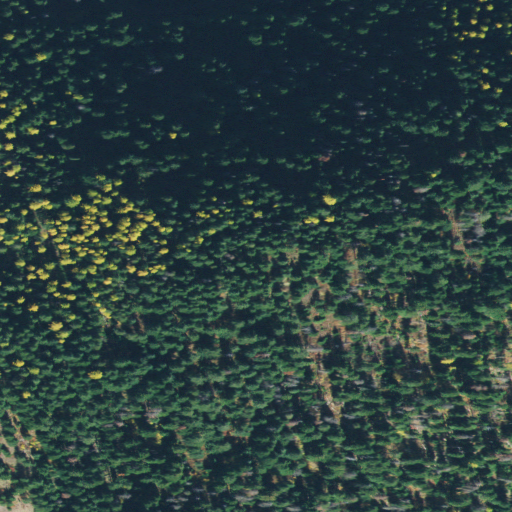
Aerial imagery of mountain in Idaho named Devil Peak containing only evergreen forest